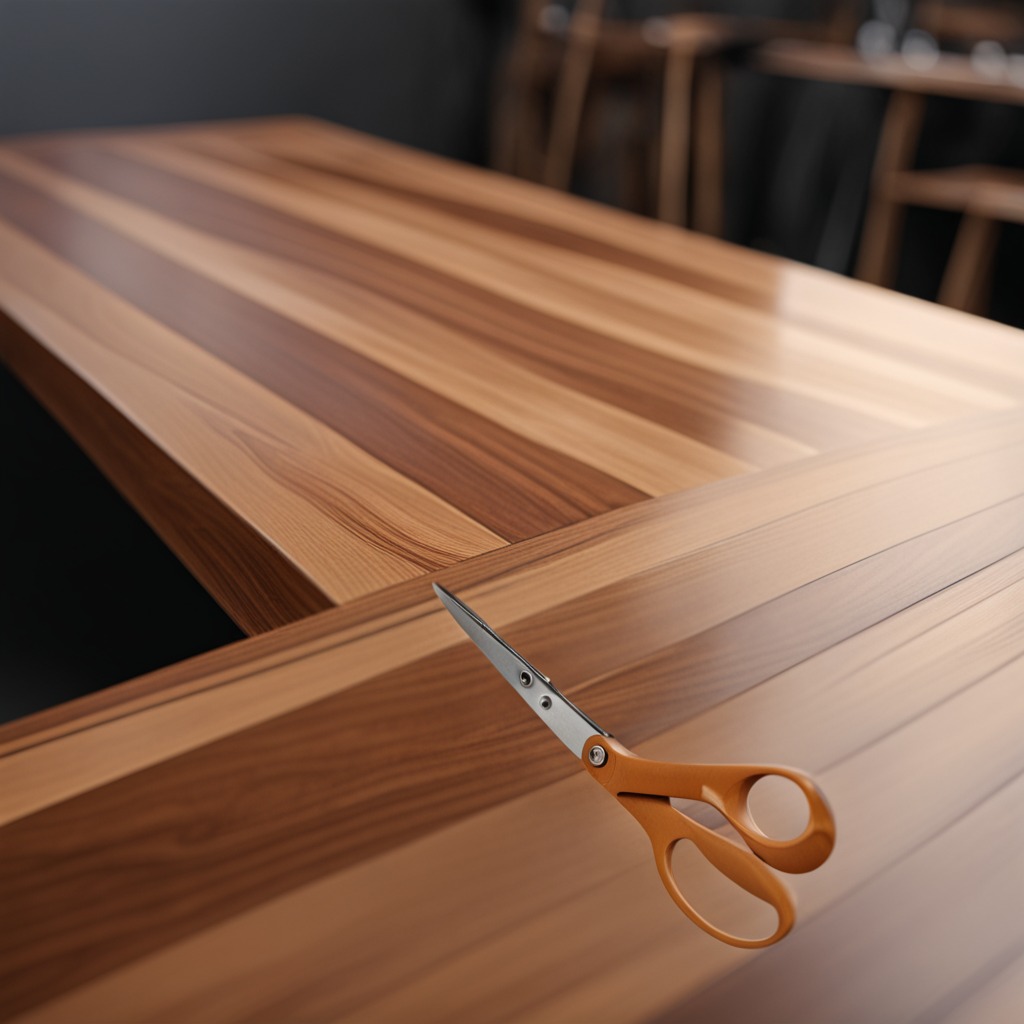
A scissor is lying on the wooden table in a carpentry studio.